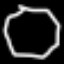
Label: octagon